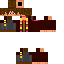
A male human skin with medium skin, wearing brown long hair dressed in a blue hoodie and brown pants, featuring a closed mouth.